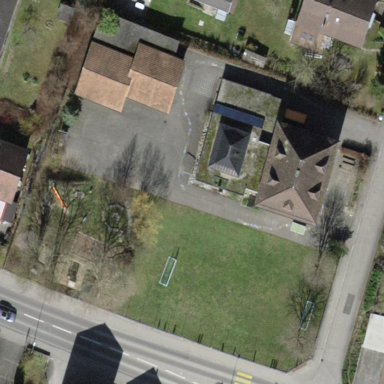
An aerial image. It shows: School.